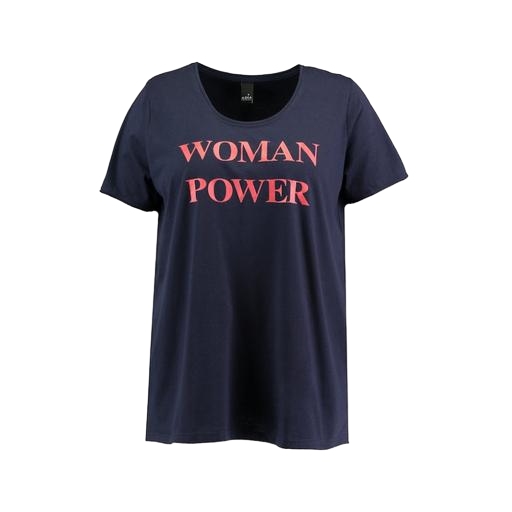
blue plus size printed t-shirt only macy, black plus size printed t-shirt only macy, multicolor dp curve navy tee, white background